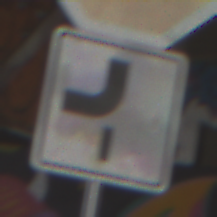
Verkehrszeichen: VerlaufVorfahrtsstrasse7
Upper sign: Stop
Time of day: Midday
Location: Roofed (Special)
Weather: Overcast
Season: NotSpecified
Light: Natural